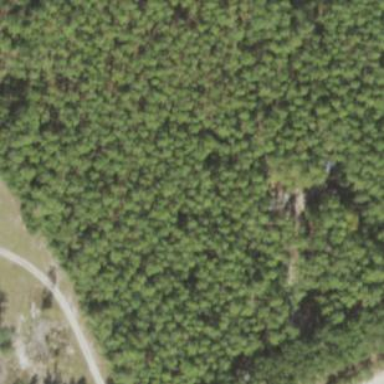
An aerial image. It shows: Forest with needle-leaved trees.